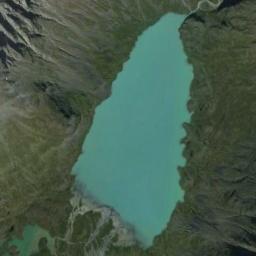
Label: lake